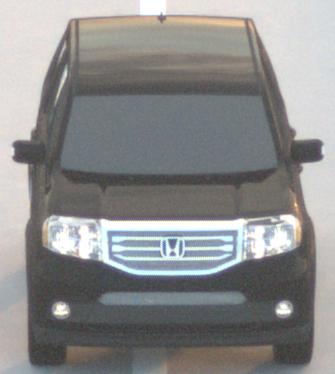
Make: Honda
Model: Pilot
Detailed model: Gen. 2 Facelift
Model produced from: 2012
Model produced until: 2015
Doors: 5
Color: black
Road condition: dry road
Daytime: sunrise or sunset
Contrast: low contrast